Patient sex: F
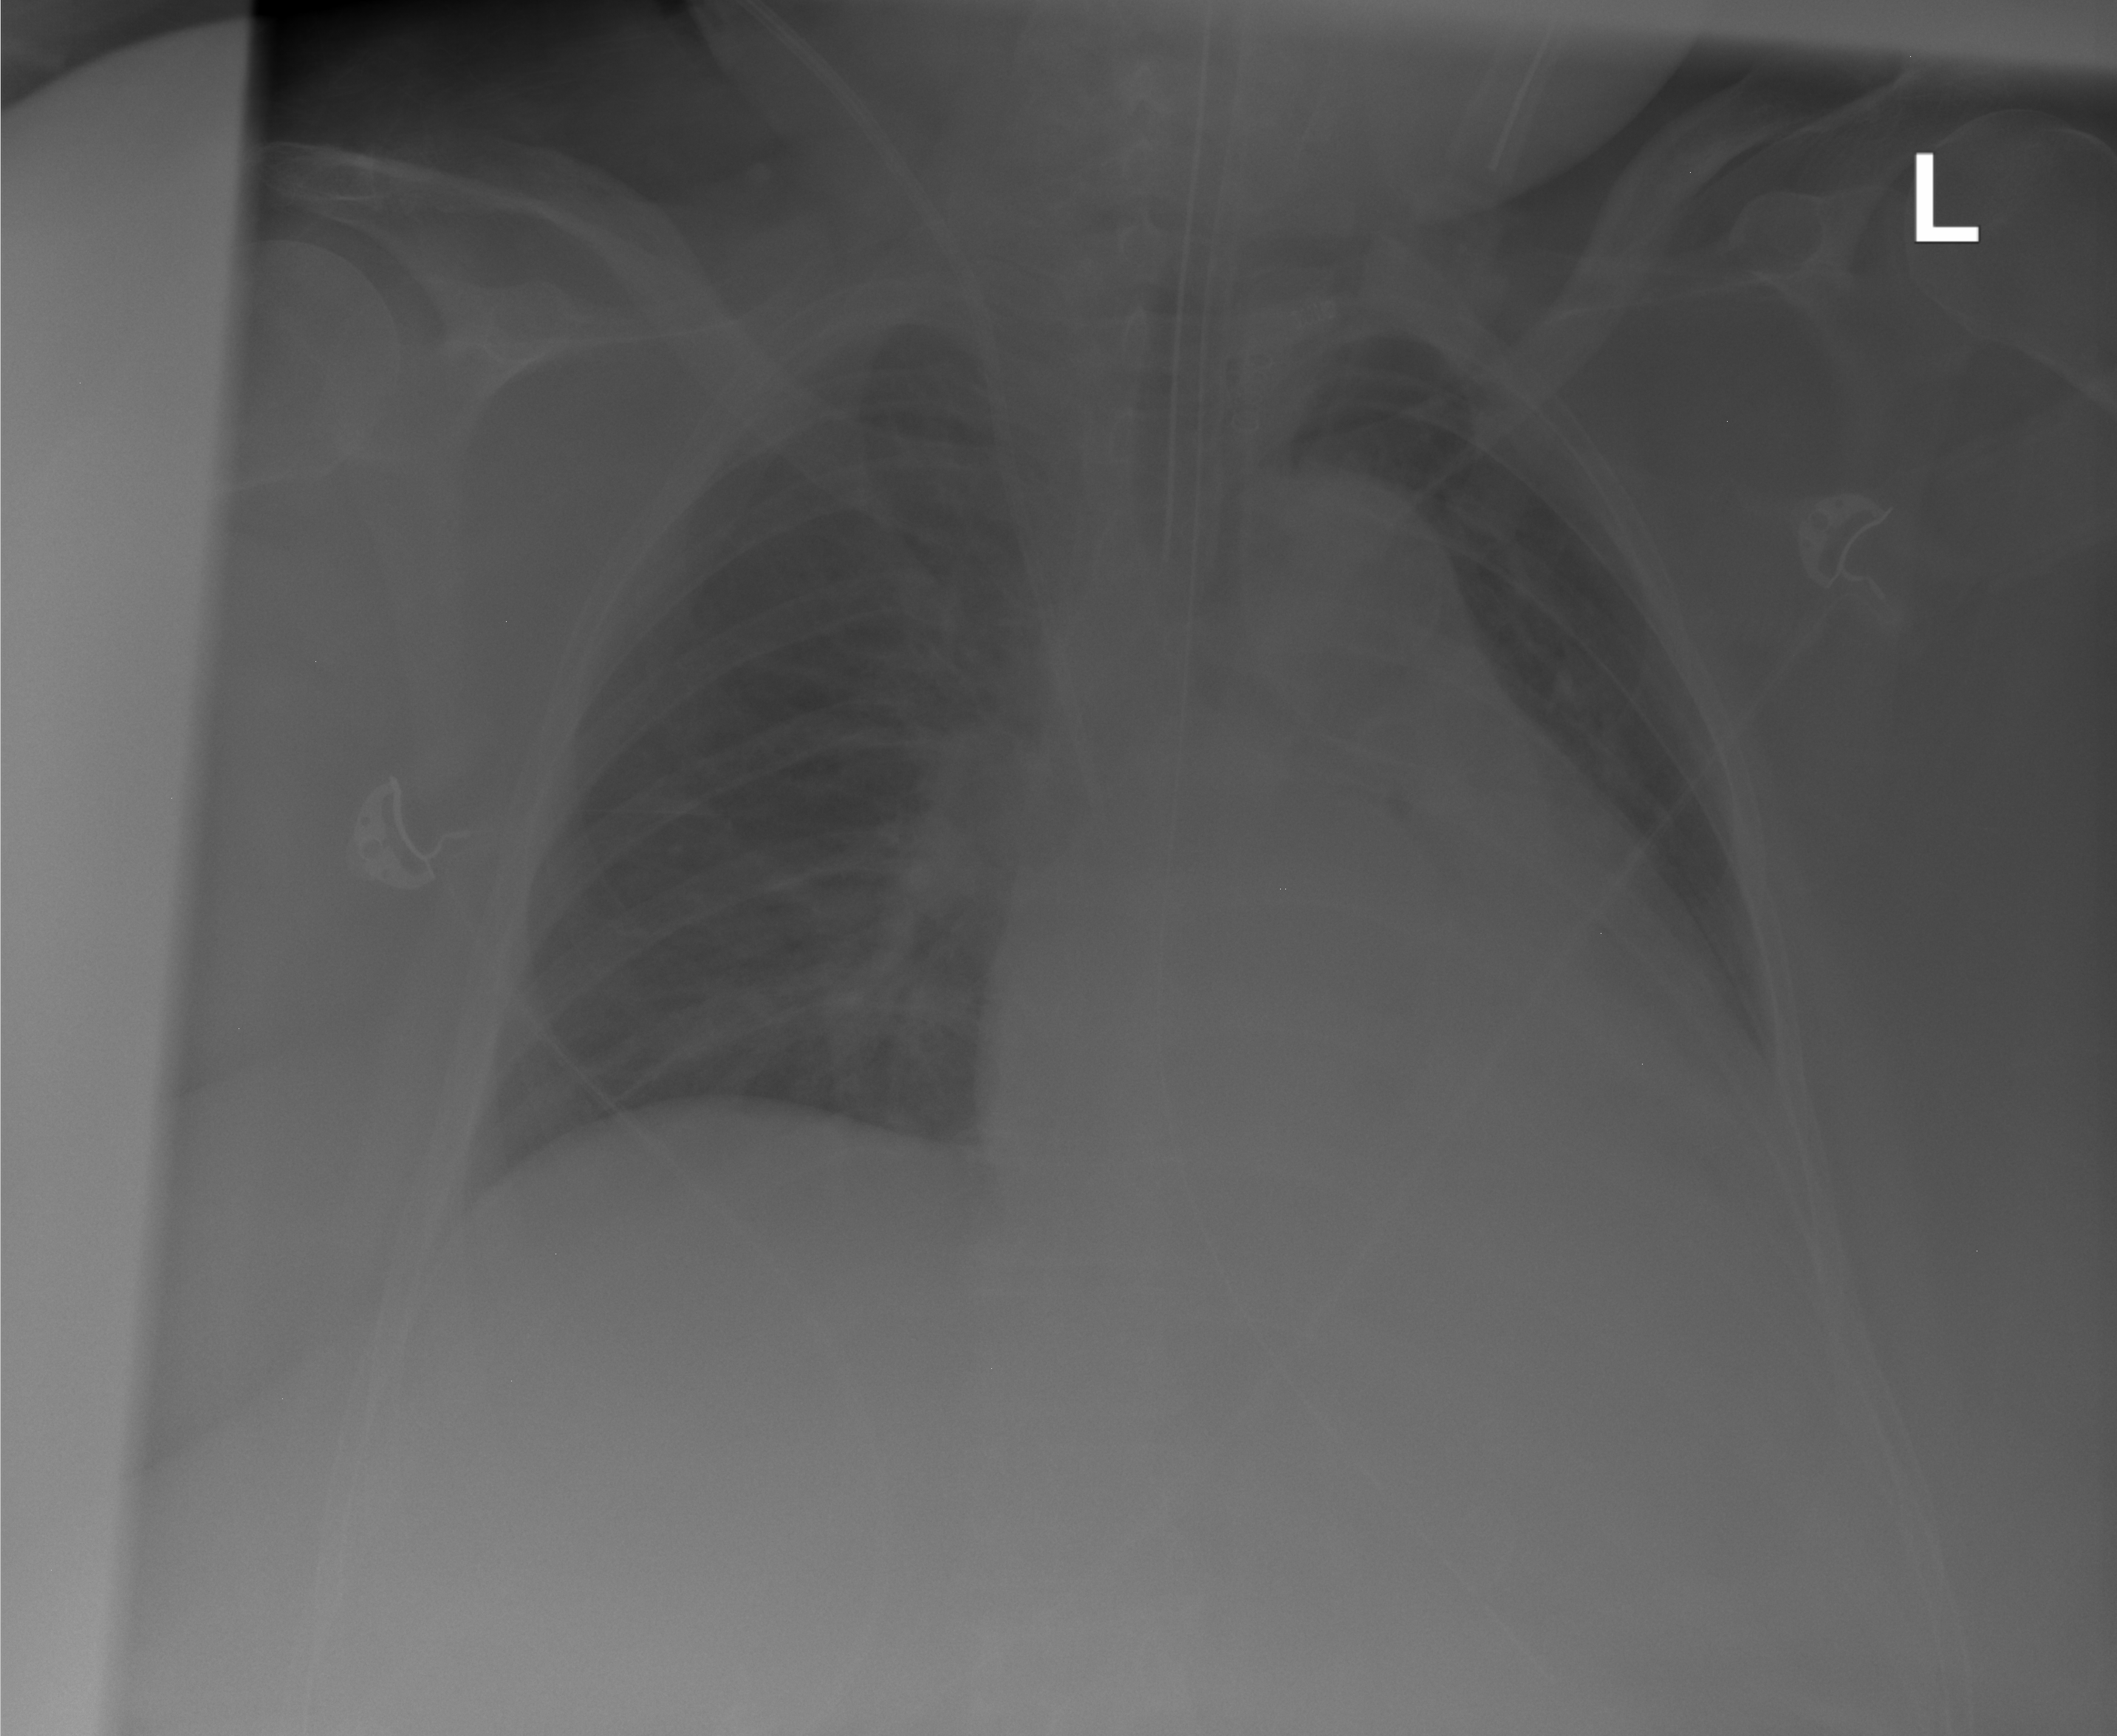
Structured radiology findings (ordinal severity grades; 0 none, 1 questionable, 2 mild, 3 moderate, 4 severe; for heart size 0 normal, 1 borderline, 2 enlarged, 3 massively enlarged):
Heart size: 2
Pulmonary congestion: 2
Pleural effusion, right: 0
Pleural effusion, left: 2
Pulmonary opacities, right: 0
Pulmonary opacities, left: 0
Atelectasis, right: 0
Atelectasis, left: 2